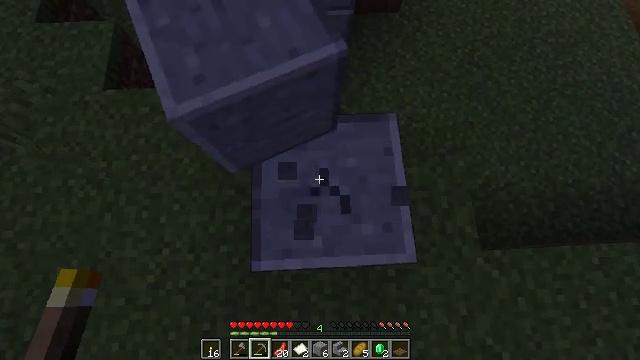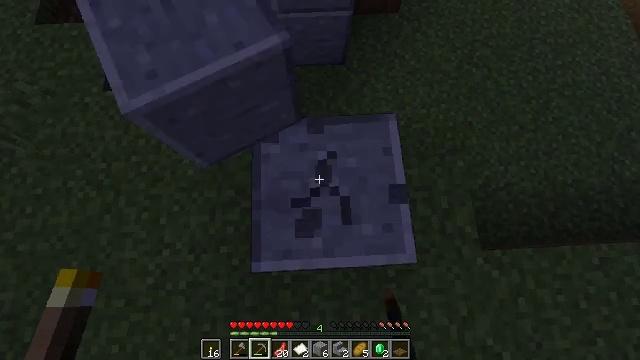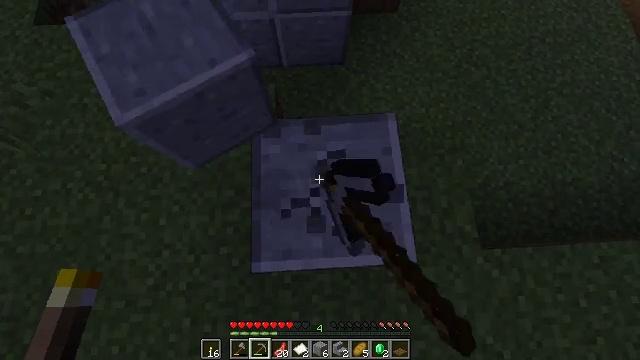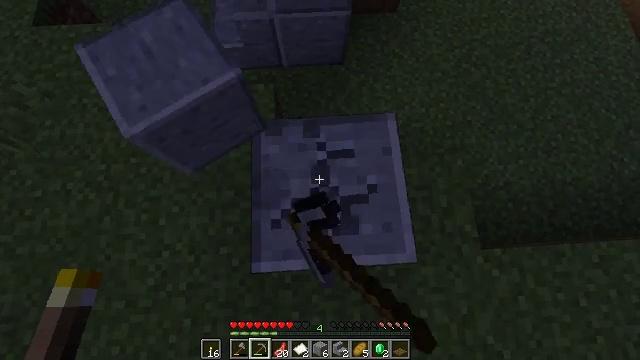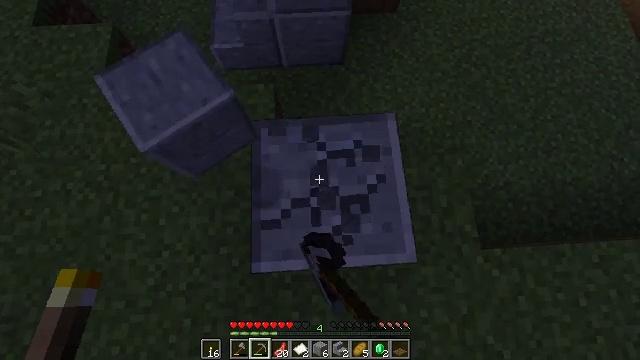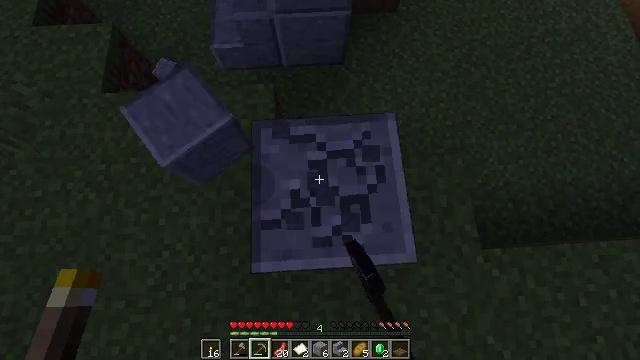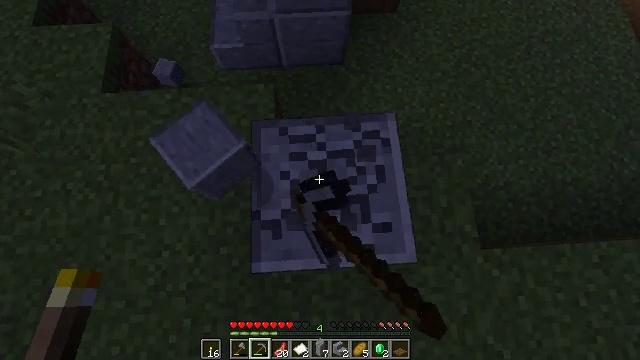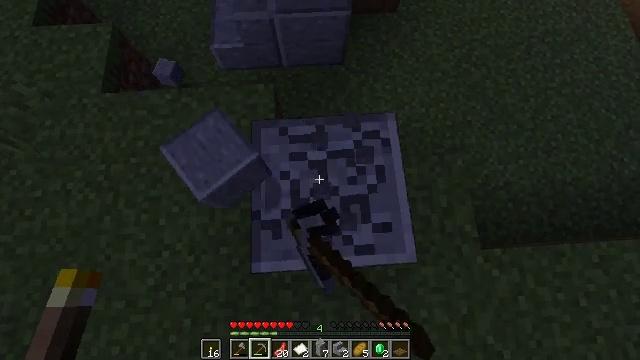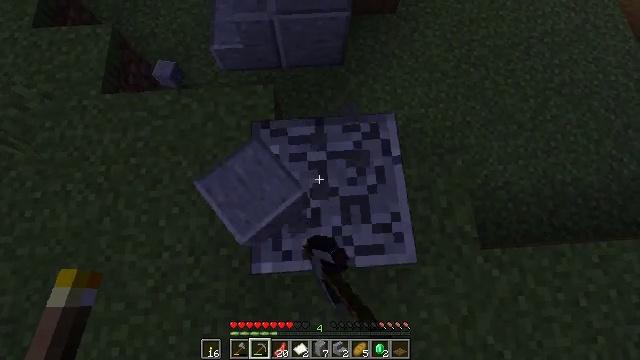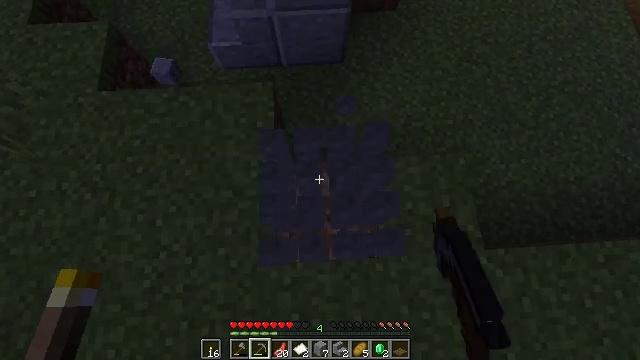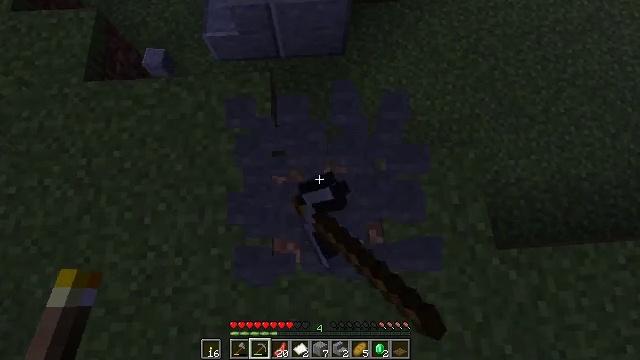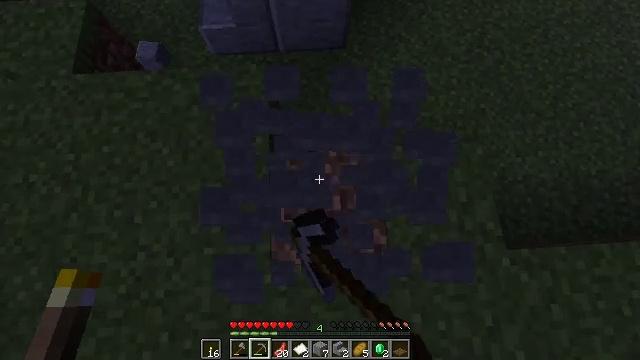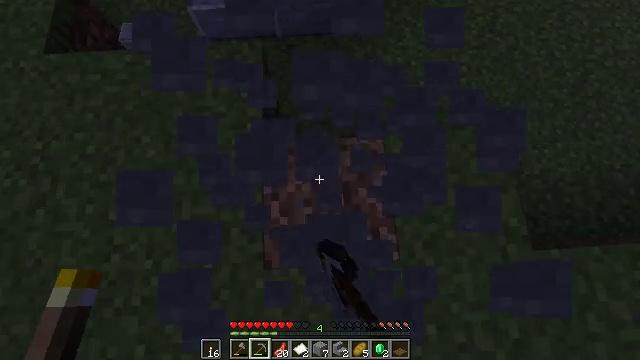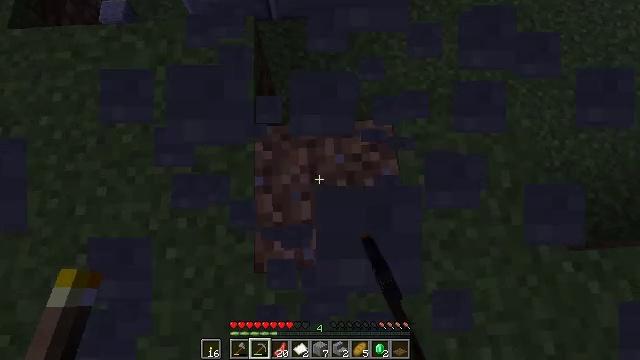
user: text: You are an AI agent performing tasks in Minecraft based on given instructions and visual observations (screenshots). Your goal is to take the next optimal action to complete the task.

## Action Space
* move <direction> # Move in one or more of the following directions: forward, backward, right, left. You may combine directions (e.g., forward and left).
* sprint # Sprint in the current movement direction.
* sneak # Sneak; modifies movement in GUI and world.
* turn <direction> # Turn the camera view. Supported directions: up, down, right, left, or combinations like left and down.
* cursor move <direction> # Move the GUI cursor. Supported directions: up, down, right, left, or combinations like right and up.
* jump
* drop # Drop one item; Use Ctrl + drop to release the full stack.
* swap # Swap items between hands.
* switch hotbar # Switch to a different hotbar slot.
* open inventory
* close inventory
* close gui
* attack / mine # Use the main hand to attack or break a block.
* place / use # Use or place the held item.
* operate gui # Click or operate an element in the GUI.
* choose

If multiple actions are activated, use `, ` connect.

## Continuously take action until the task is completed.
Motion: motion action
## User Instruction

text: Retrieve the polished andesite from the wall.
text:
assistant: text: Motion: attack / mine
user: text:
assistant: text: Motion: attack / mine
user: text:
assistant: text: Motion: attack / mine
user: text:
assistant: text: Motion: attack / mine
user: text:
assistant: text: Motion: attack / mine
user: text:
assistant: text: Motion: attack / mine
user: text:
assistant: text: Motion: attack / mine
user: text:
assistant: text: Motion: attack / mine
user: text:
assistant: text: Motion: attack / mine
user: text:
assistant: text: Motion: attack / mine
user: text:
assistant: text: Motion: no_op
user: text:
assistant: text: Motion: no_op
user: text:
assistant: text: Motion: no_op
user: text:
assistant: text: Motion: no_op